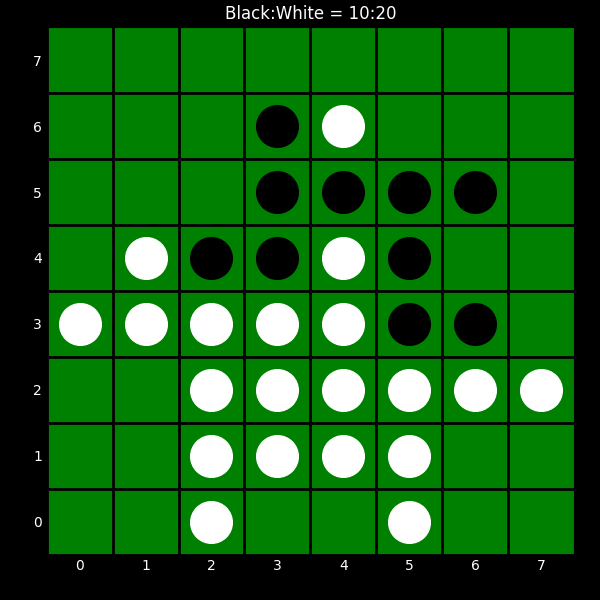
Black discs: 10
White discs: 20